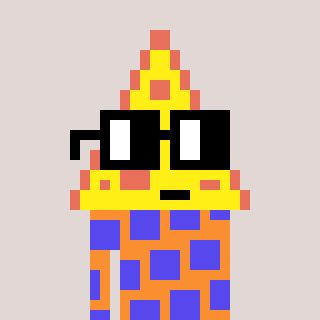
a pixel art character with square black glasses, a pizza-shaped head and a orange-colored body on a warm background